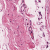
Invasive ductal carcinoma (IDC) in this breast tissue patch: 0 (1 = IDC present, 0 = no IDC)